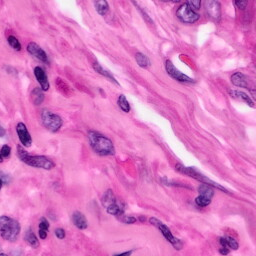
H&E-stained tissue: Pancreatic